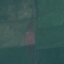
Label: Pasture